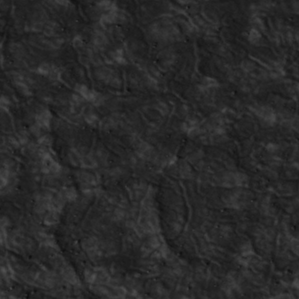
Label: non_frost